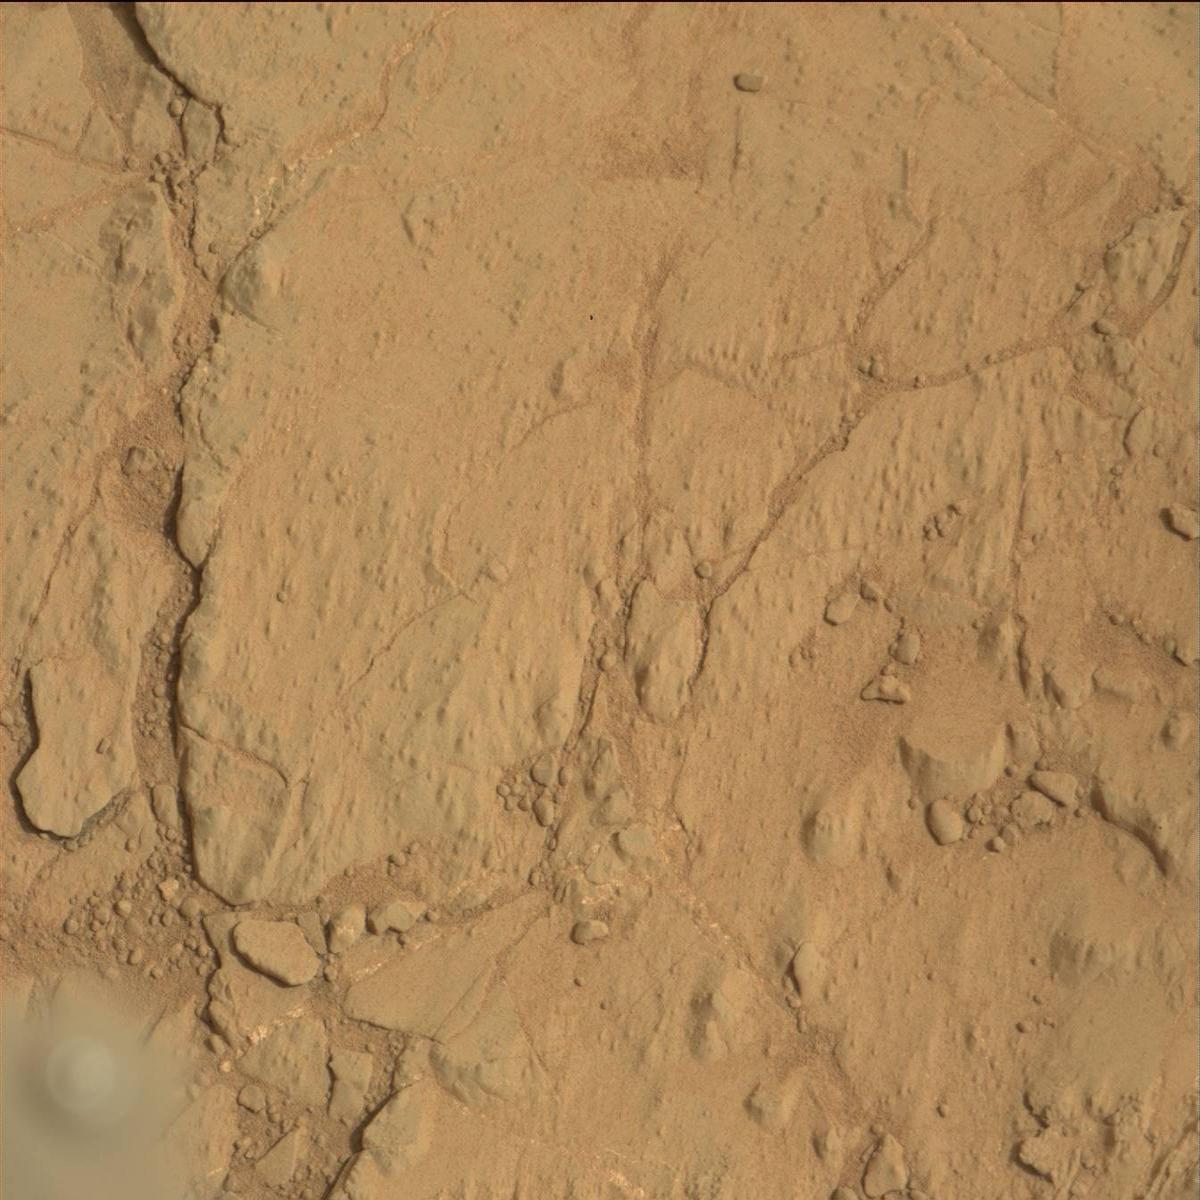
Terrain classes present: Bedrock, Rock, Rover, Sand / Soil